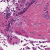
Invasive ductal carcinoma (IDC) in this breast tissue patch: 0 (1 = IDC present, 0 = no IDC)